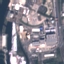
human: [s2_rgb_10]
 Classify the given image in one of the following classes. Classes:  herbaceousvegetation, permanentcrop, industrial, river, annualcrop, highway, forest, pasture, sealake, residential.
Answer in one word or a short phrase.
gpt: Industrial